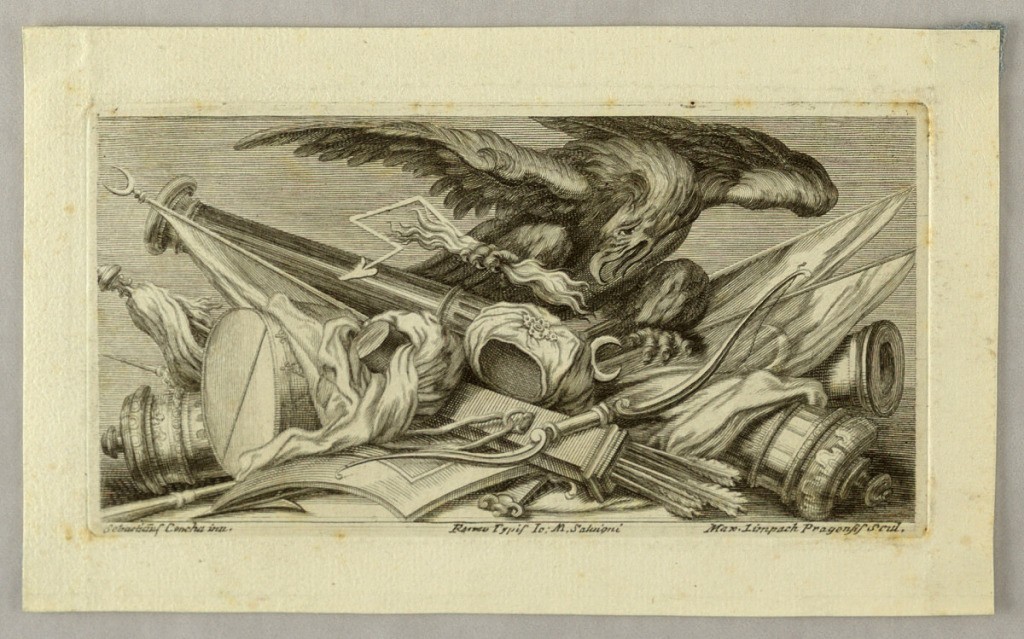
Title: Vignette, Trophy of Turkish Arms
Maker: Maximilian Joseph Limpach, Czech, active the 1st half of 18th century
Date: ca. 1720
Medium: Engraving on paper
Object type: Print
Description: An eagle with a thunderbolt stands upon the arms.